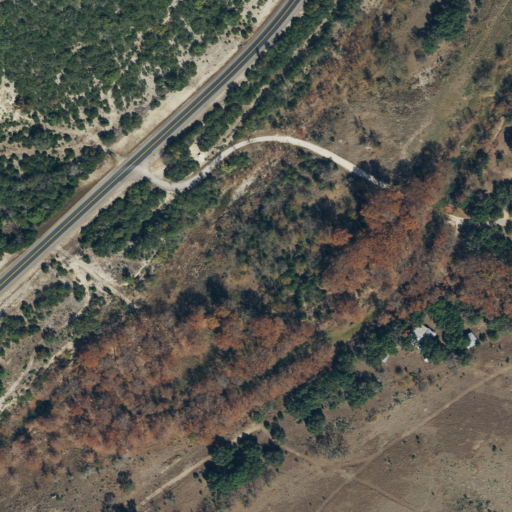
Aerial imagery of valley in Texas named Sycamore Hollow containing shrub, evergreen forest, woody wetlands, open development, low intensity development, and medium intensity development